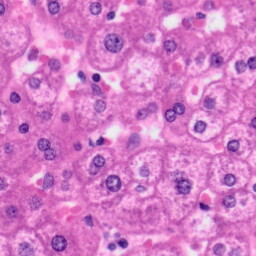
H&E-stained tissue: Liver